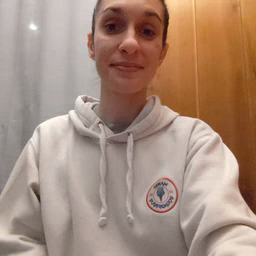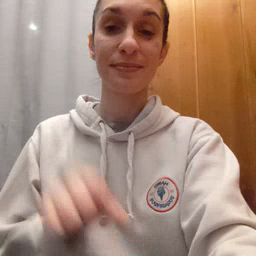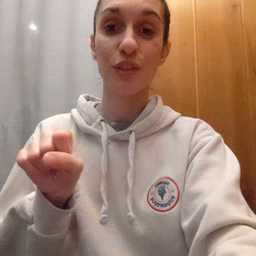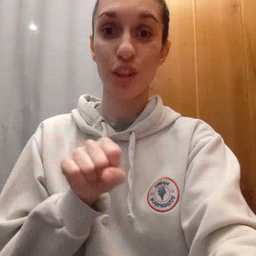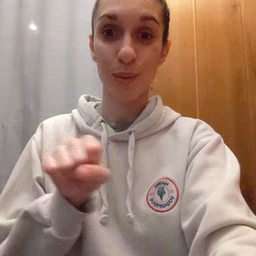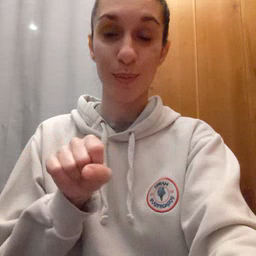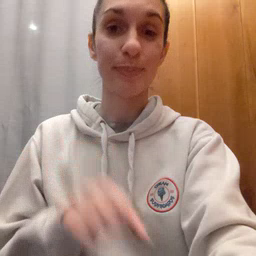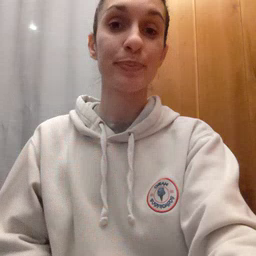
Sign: shoe